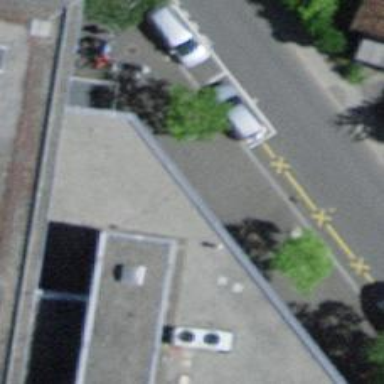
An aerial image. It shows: Bicycle parking area with wall loops.